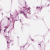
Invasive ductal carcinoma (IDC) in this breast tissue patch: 0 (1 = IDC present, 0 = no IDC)